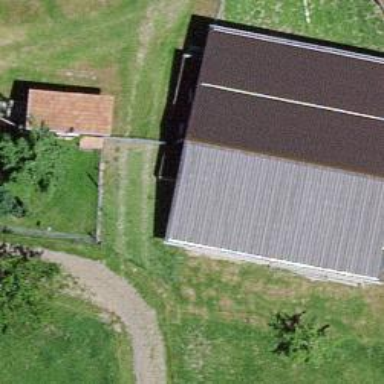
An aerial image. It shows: Rural barn.